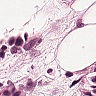
Metastatic tissue present: yes